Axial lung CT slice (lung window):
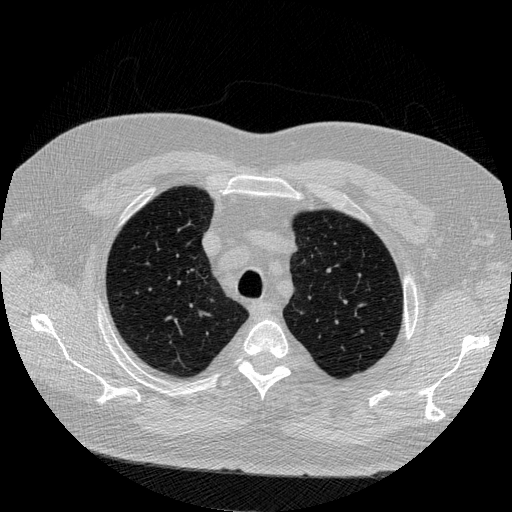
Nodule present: no